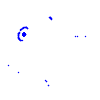
Particle: pion